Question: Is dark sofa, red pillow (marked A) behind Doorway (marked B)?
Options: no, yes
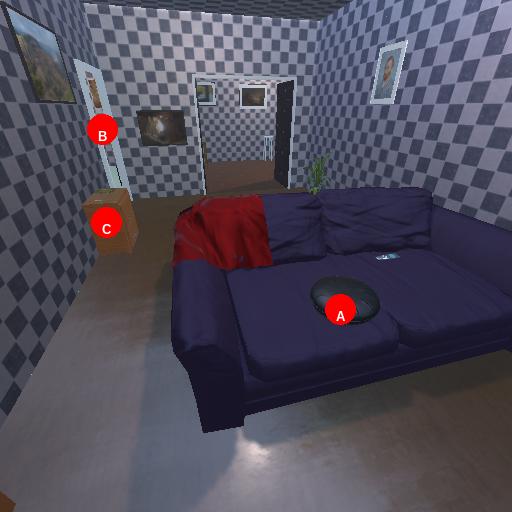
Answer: no